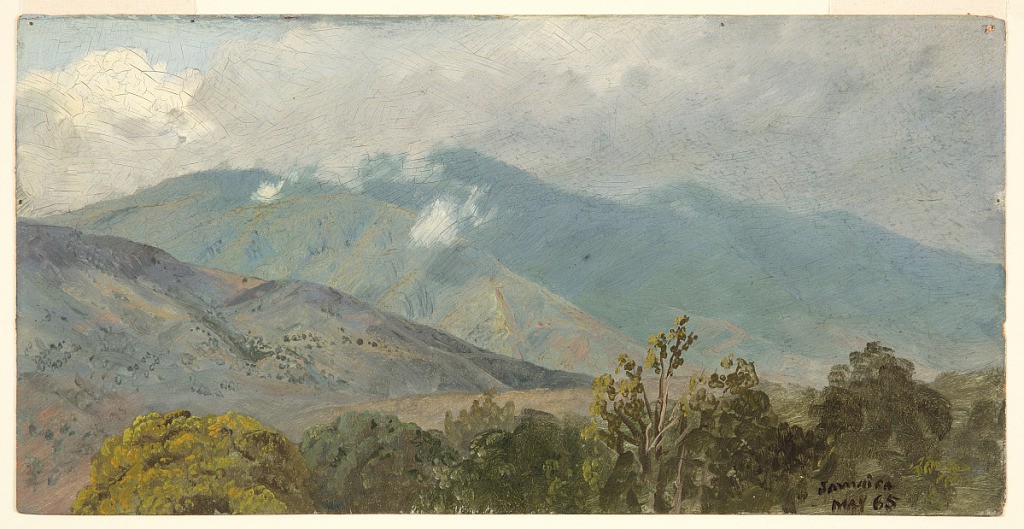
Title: Blue Mountains near Kingston, Jamaica
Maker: Frederic Edwin Church, American, 1826–1900
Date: May 1865
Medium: Brush and oil, graphite on paperboard
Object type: Drawing
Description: Landscape sketch showing view of a mountain ridge in the Blue Mountains, Jamaica. Mountains are partially illuminated at left, but largely shaded by storm clouds at center and right. Range's succeeding slopes become hazy and indistinct as they recede due to atmospheric perspective. Green treetops are visible in the immediate foreground along the lower margin.